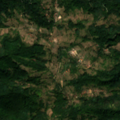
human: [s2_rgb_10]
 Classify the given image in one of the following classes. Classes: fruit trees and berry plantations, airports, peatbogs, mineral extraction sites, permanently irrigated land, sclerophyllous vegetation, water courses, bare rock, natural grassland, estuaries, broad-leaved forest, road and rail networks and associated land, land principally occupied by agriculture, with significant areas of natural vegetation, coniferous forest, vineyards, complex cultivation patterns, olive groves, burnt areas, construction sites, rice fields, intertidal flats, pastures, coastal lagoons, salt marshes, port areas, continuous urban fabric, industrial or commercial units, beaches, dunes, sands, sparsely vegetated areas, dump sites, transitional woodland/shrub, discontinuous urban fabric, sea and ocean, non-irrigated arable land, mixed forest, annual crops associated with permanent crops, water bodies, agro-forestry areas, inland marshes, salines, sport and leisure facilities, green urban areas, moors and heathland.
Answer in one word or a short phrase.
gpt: land principally occupied by agriculture, with significant areas of natural vegetation, broad-leaved forest